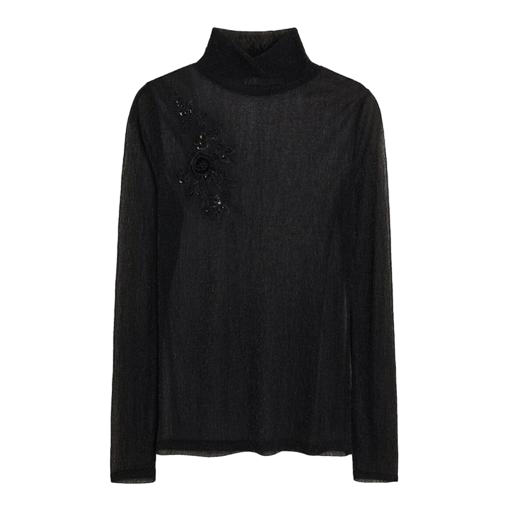
vero moda black high neck blouse, black floral-appliqué long-sleeved shirt, black polo-neck top, white background